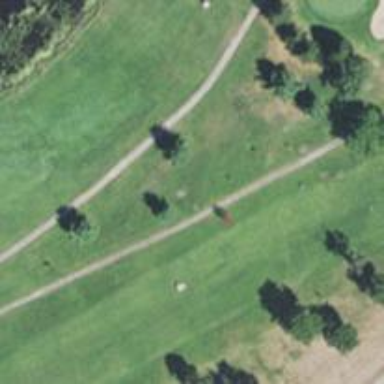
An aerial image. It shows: Pathway for golfing.